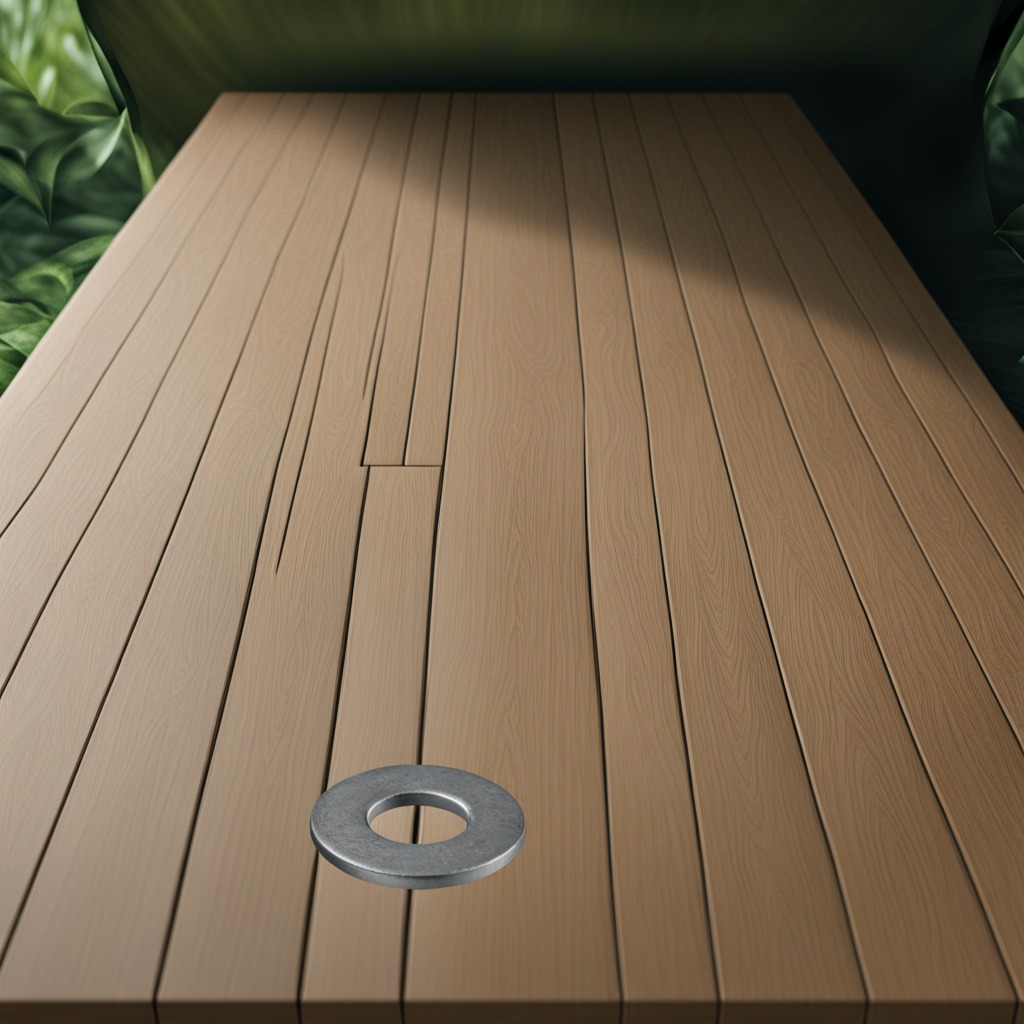
A flat metal washer is lying on a wooden table inside a jungle field workshop tent humid ambient light worn but